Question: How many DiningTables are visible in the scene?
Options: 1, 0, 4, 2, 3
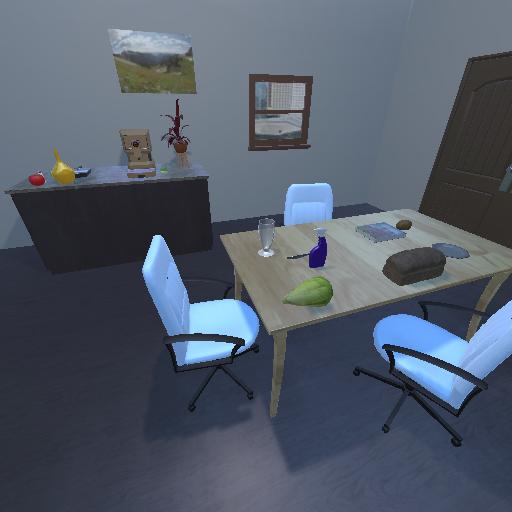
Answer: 1